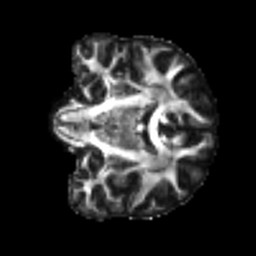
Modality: FA
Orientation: coronal
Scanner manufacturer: siemens
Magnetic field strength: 3 T
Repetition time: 4 s
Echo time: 0.0594 s